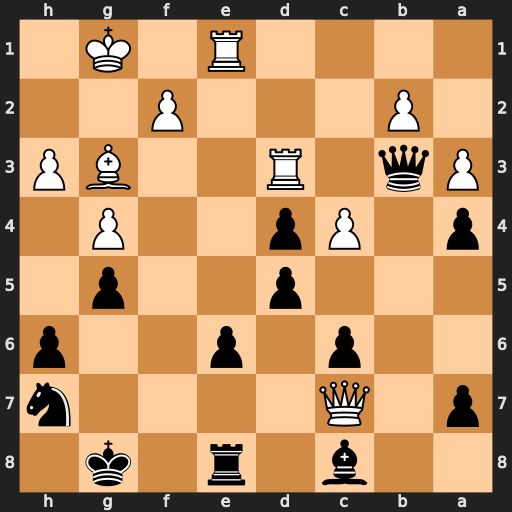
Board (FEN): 2b1r1k1/p1Q4n/2p1p2p/3p2p1/p1Pp2P1/Pq1R2BP/1P3P2/4R1K1
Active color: b
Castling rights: -
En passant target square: -
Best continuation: Qxd3 Be5 Qg6